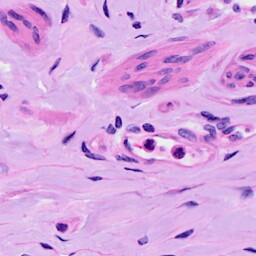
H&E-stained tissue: Ovarian